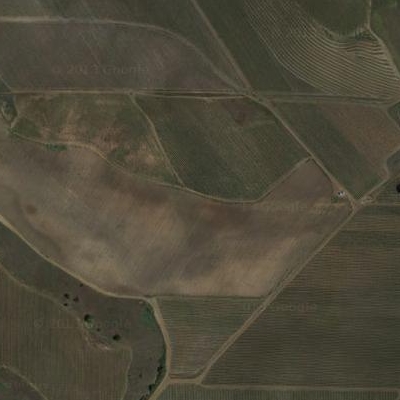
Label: bField